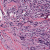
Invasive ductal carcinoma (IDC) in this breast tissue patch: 1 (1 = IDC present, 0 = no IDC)